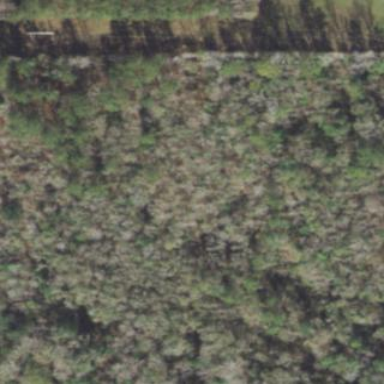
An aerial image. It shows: Mixed leaf woodland.